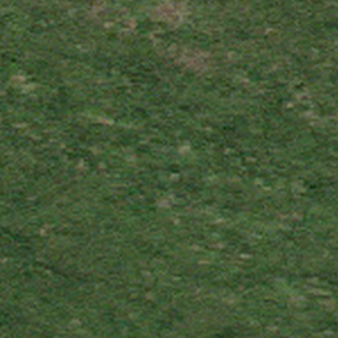
Label: other